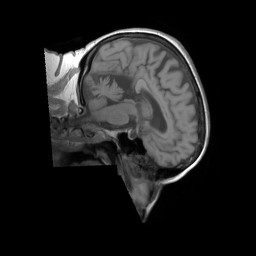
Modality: T1w
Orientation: sagittal
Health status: ill
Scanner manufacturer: siemens
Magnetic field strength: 3 T
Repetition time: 0.4 s
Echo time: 0.00246 s